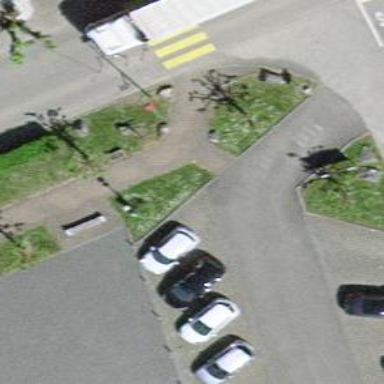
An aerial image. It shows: Parking aisle designated as service road.